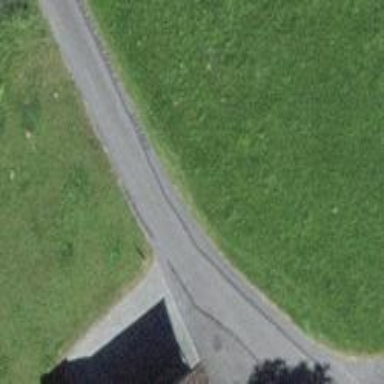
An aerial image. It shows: Residential road with asphalt surface and no sidewalk.